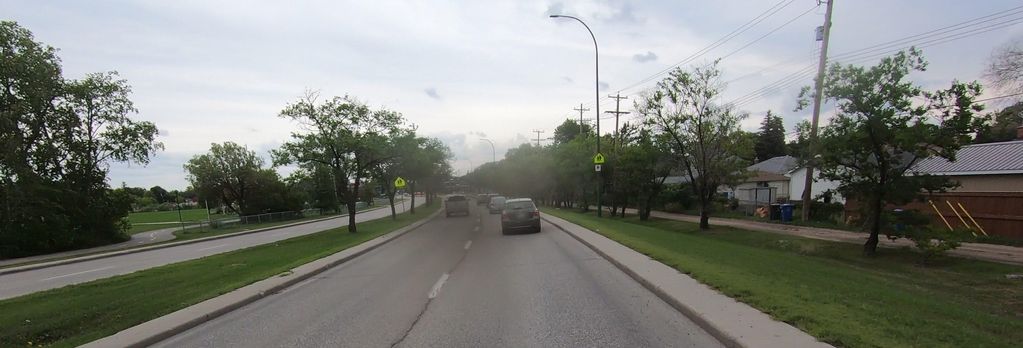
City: winnipeg